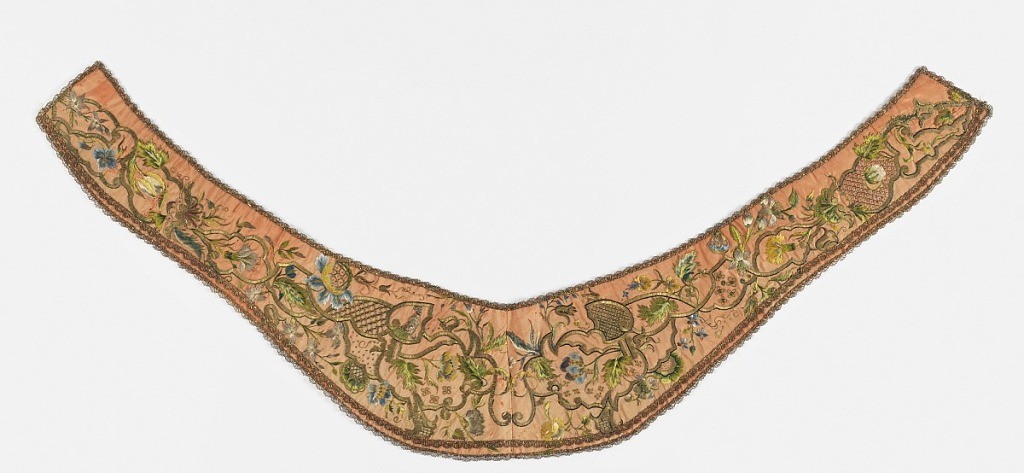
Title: Collar
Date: mid-18th century
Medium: silk, metal thread Techique: embroidery on plain weave; edged with metal lace
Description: Long collar made of pieces of embroidery, lined with white silk and edged with metal lace; the embroidery shows flowers in colored silks and bands and ornaments in metal thread.